Interaction volume radius: 5 \u00c5
Interaction volume height: 20 \u00c5
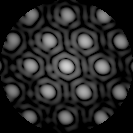
Disorder parameter: 0.09397